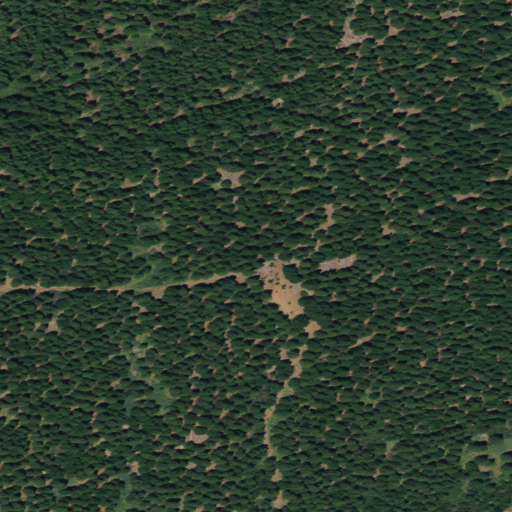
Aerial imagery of ridge(s) in California named Aubrey Ridge containing evergreen forest and shrub